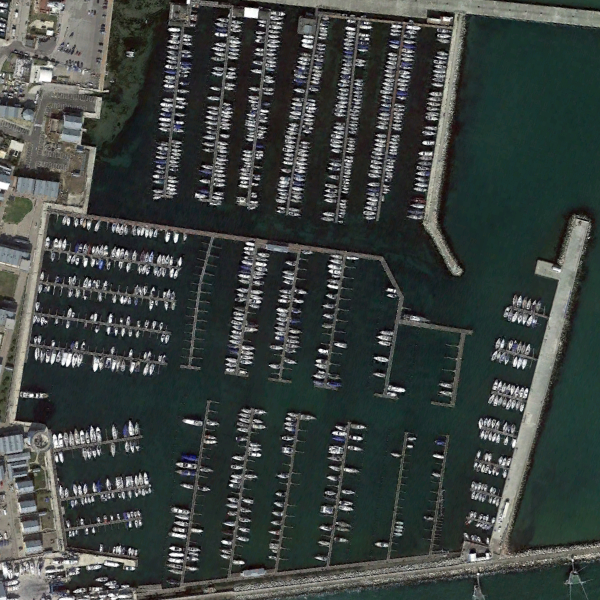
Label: Port